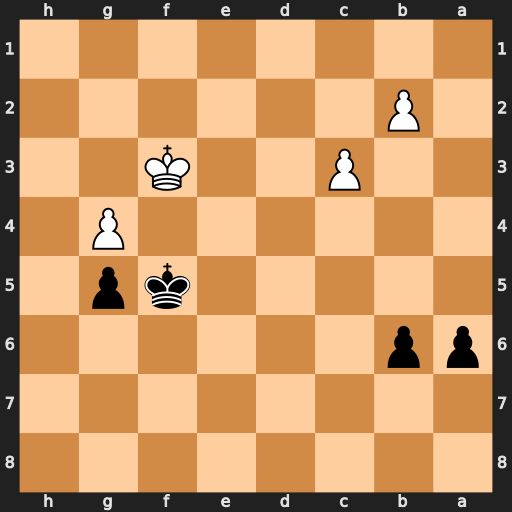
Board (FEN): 8/8/pp6/5kp1/6P1/2P2K2/1P6/8
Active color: b
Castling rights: -
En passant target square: -
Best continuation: Ke5 Ke3 a5